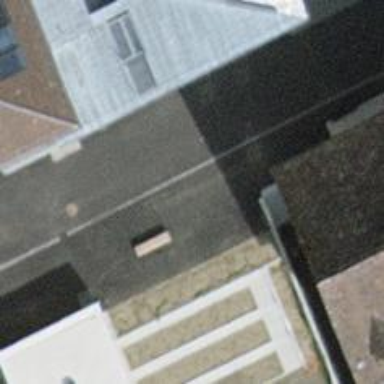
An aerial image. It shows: Brown bench.